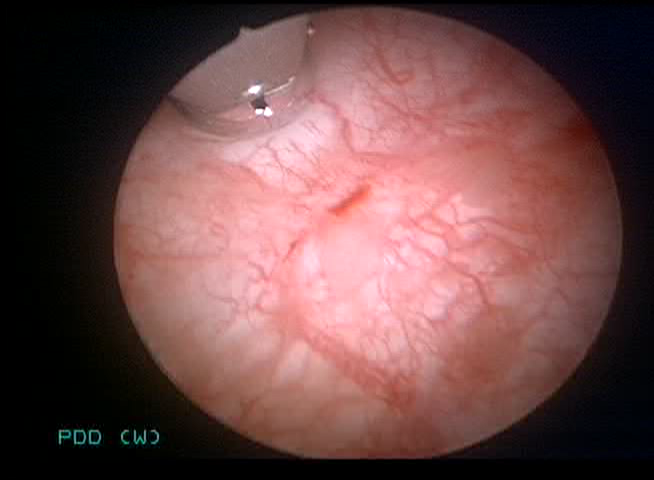
Modality: WLC
Class: Normal mucosa
Bladder cancer association: No